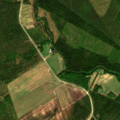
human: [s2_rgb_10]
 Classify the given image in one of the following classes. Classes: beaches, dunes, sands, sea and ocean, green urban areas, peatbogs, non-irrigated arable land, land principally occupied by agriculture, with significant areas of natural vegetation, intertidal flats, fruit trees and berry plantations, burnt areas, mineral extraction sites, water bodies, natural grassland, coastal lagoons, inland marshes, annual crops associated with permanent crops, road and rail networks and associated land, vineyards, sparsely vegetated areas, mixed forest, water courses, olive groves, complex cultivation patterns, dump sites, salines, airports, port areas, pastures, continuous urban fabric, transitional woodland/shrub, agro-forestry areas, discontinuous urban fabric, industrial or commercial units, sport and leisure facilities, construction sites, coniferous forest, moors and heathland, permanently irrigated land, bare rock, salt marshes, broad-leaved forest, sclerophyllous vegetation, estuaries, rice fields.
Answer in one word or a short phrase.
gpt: non-irrigated arable land, mixed forest, transitional woodland/shrub